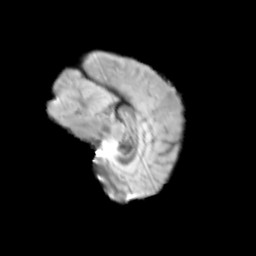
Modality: T2w
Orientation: sagittal
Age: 13
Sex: female
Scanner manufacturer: siemens
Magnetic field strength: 3 T
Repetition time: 3.8 s
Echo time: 0.07 s